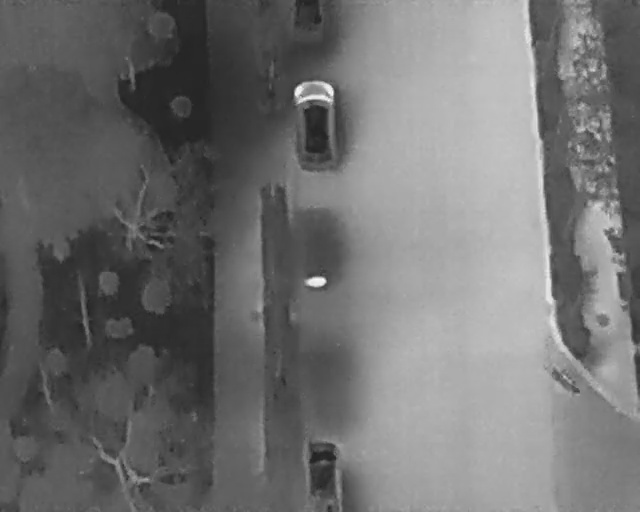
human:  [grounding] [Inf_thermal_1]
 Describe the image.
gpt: In the satellite image, there is  <ref>1 medium bicycle </ref> <box>[[87, 70, 89, 77, 33]]</box> located at bottom right,  <ref>1 large car </ref> <box>[[41, 20, 56, 29, 179]]</box> located at top,  <ref>1 medium car </ref> <box>[[45, 88, 56, 96, 2]]</box> located at bottom,  <ref>1 medium car </ref> <box>[[44, 0, 50, 6, 2]]</box> located at top.